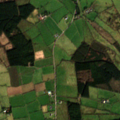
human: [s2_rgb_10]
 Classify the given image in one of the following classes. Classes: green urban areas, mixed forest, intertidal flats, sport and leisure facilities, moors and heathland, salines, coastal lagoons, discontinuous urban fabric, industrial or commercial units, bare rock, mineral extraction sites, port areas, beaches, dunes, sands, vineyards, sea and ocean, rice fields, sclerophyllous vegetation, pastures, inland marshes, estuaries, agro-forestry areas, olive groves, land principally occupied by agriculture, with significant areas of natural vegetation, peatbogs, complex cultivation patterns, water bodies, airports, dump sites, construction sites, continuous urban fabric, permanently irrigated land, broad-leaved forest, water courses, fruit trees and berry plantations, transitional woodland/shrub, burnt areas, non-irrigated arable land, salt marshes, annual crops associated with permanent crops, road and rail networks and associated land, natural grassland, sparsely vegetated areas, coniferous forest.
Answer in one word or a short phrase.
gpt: pastures, broad-leaved forest, coniferous forest